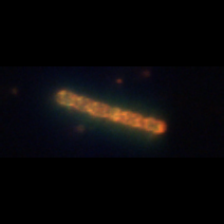
Taxon: Guinardia
Group: Diatoms